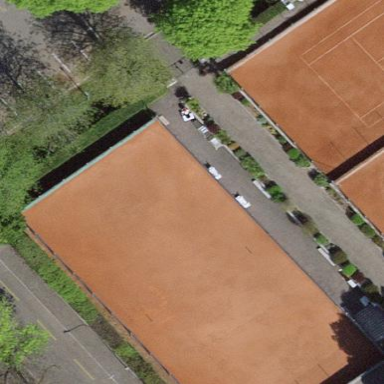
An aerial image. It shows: Tennis court on the leisure land pitch.